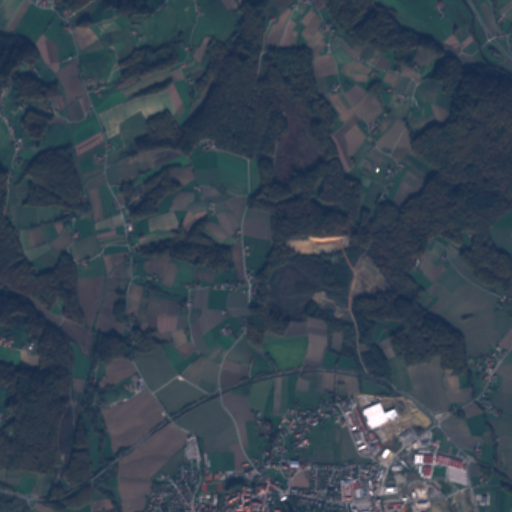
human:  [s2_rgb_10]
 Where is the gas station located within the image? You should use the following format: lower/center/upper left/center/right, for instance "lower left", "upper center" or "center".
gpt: The gas station is located in the lower right of the image.
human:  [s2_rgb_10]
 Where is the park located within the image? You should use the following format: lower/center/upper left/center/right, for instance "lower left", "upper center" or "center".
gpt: The park is located in the lower center of the image.
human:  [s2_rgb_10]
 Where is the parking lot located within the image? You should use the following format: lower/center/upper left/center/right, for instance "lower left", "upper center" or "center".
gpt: The parking lot is located in the lower right of the image.
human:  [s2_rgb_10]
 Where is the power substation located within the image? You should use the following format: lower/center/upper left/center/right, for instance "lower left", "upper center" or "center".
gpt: The power substation is located in the lower right of the image.
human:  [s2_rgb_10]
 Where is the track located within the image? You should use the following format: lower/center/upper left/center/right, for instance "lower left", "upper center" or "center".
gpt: The track is located in the lower center of the image.
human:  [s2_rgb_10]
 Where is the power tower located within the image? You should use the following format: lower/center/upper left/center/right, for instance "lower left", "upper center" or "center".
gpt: There is no power tower in the image.